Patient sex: M
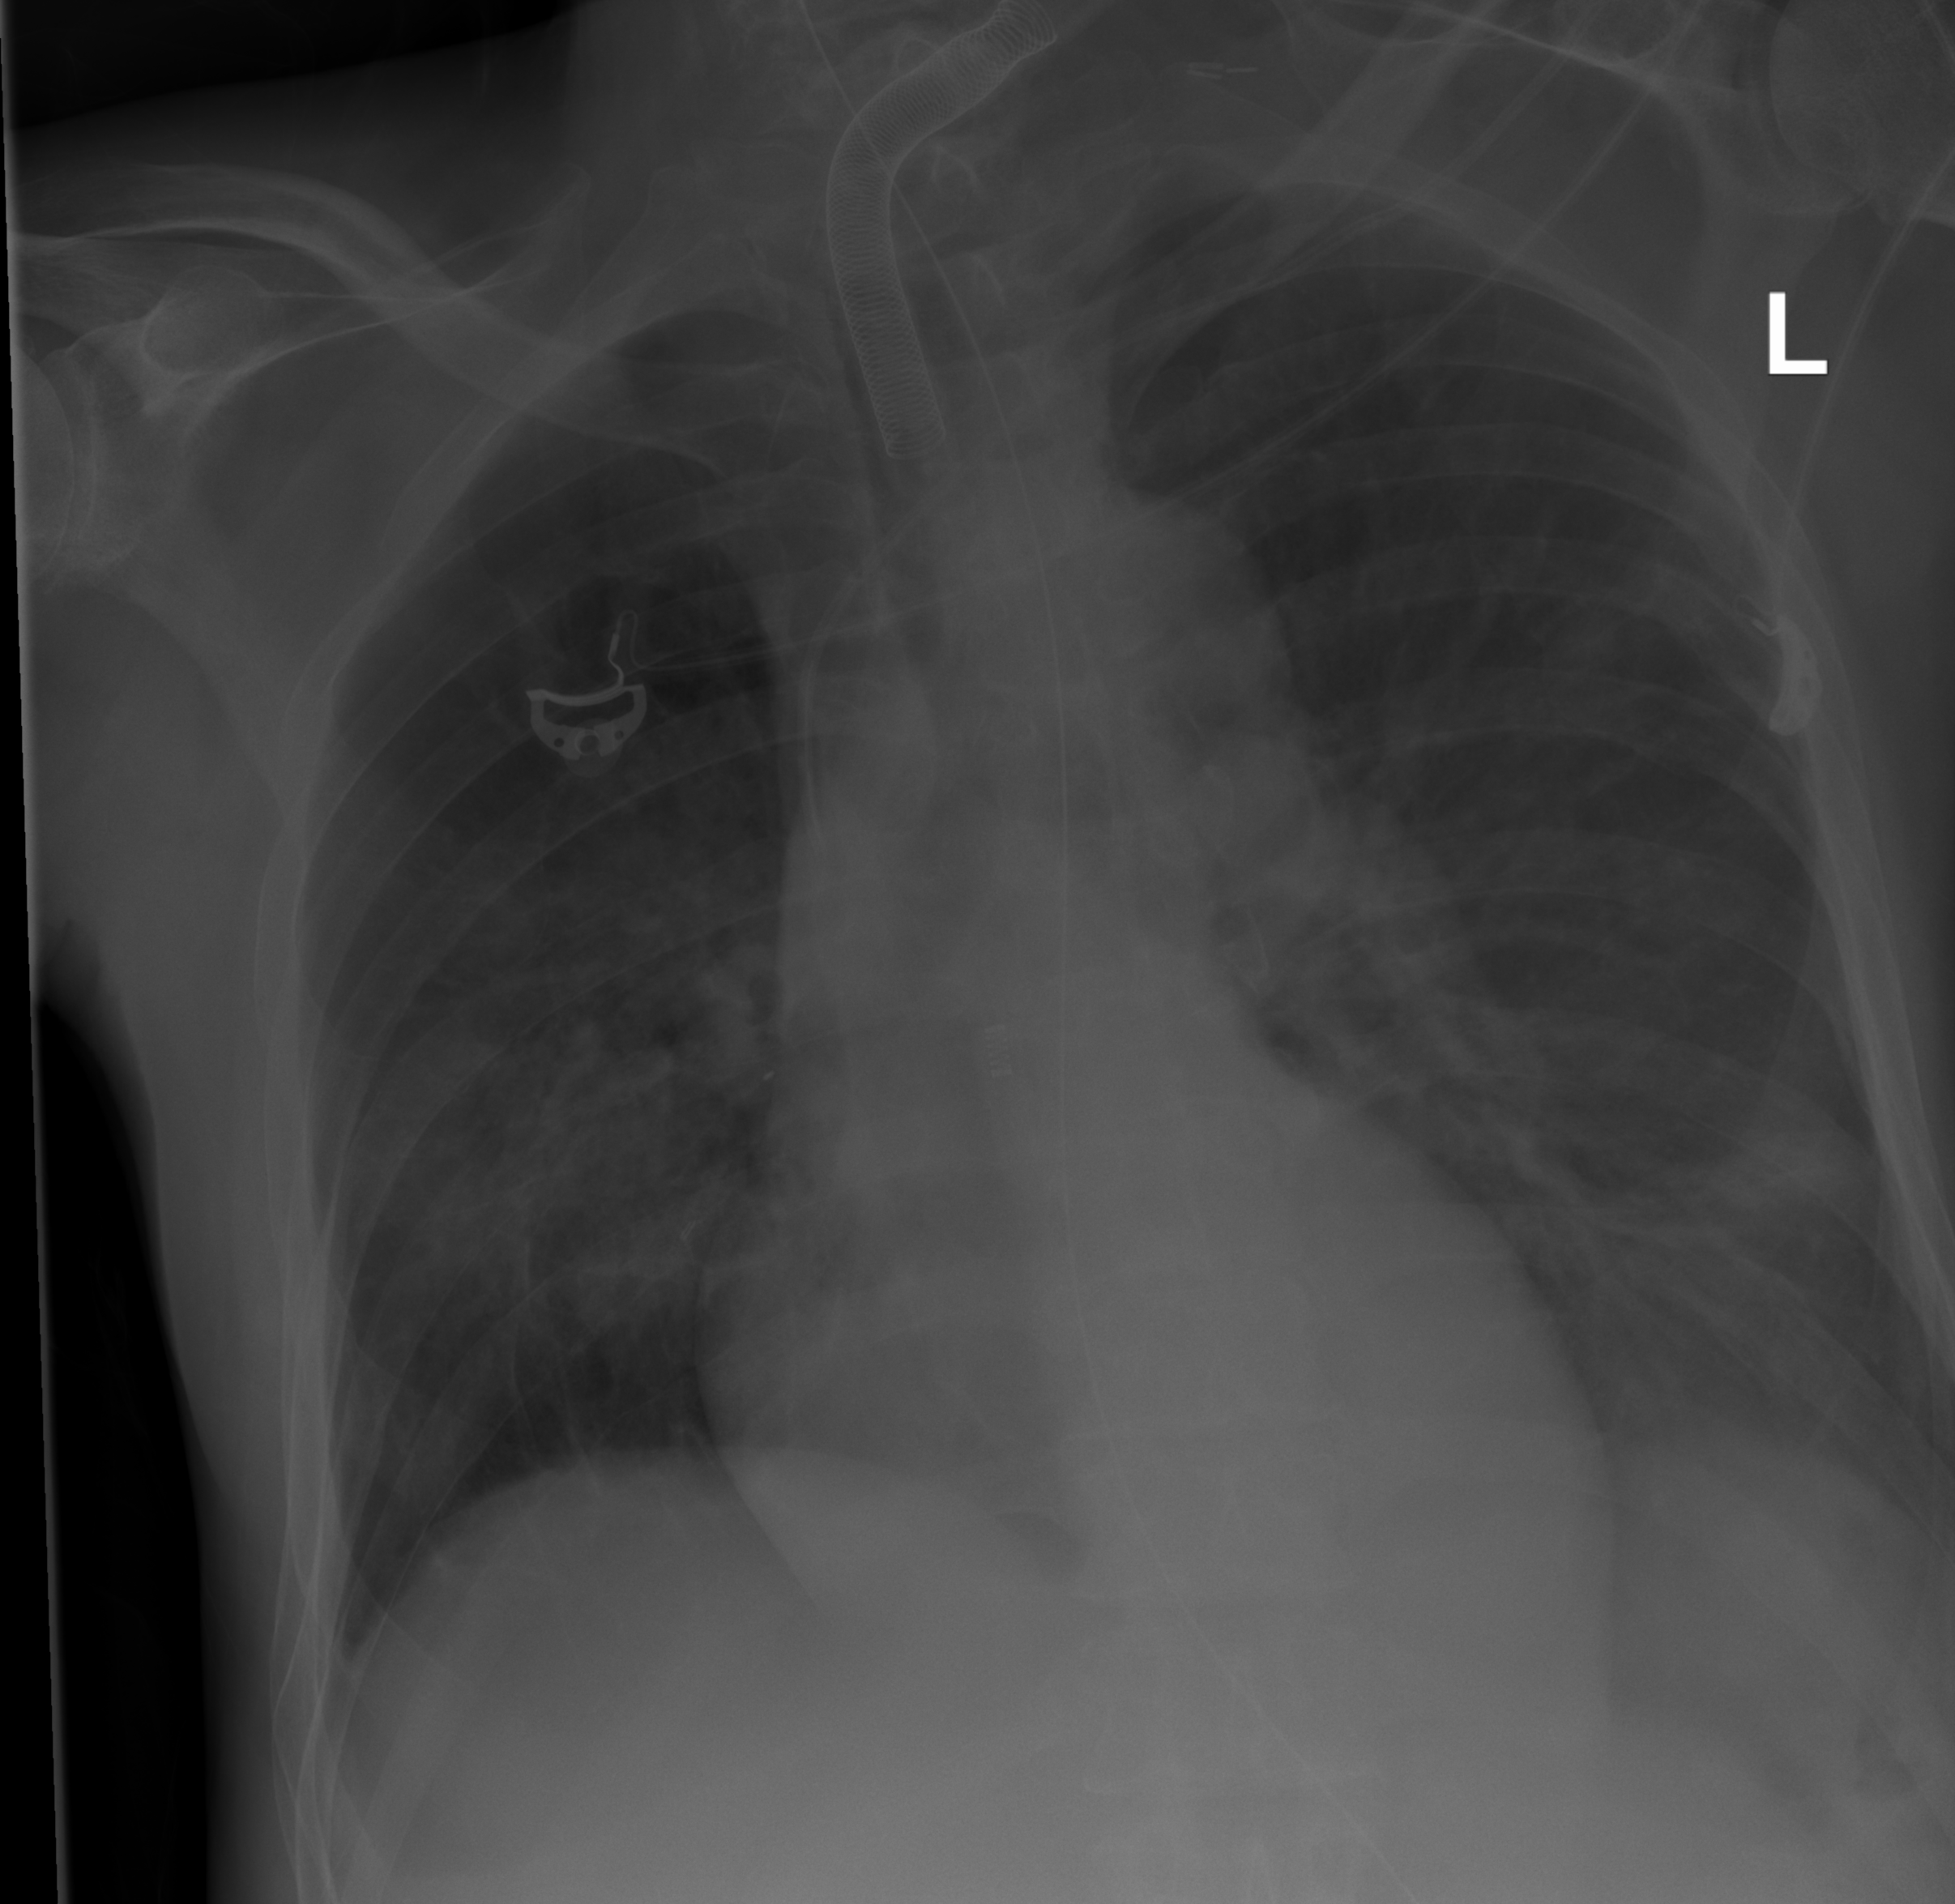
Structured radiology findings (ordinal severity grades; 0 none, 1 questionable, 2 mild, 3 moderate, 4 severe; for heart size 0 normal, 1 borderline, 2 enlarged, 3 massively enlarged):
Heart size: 0
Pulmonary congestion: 2
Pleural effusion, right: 0
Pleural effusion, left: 0
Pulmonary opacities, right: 2
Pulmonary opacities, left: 2
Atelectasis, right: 0
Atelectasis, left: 0